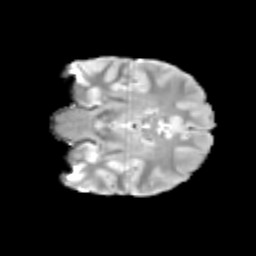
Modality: T2w
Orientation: coronal
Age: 12
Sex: female
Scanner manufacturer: siemens
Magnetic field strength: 3 T
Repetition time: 3.8 s
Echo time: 0.07 s